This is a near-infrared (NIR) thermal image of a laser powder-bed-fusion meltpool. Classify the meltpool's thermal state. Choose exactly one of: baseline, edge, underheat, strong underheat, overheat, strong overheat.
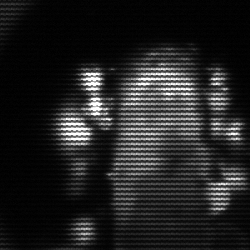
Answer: strong underheat